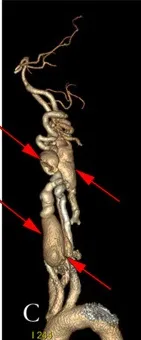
Figures of preoperative three-dimensional computerized tomography. The post view of the three-dimensional CT of vertebral arteriography.
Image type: radiology (ct)